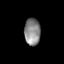
Tissue: skin
Cell type: Others
Senescence score: 0.7006
Nuclear area (px): 424
Mean DAPI intensity: 136.012